Question: I have an issue related to python library "Matplotlib". Actually I am creating line graph and bar chart using this library and adding X-axis and Y-axis title using code
'''
yaxis = "Production"
xaxis = "year"
plt.ylabel(yaxis, fontsize=20)
plt.xlabel(xaxis, fontsize=20)![enter image description here][1]
'''
But at the same time I want to use language translation i18n also
for this I used
'''
from django.utils.translation import ugettext_lazy as _
yaxis = _("Production")
xaxis = _("year")
plt.ylabel(yaxis, fontsize=20)
plt.xlabel(xaxis, fontsize=20)
'''
So it is working fine but in graph inplace of translated term at Y and X-axis, Django objects are comming

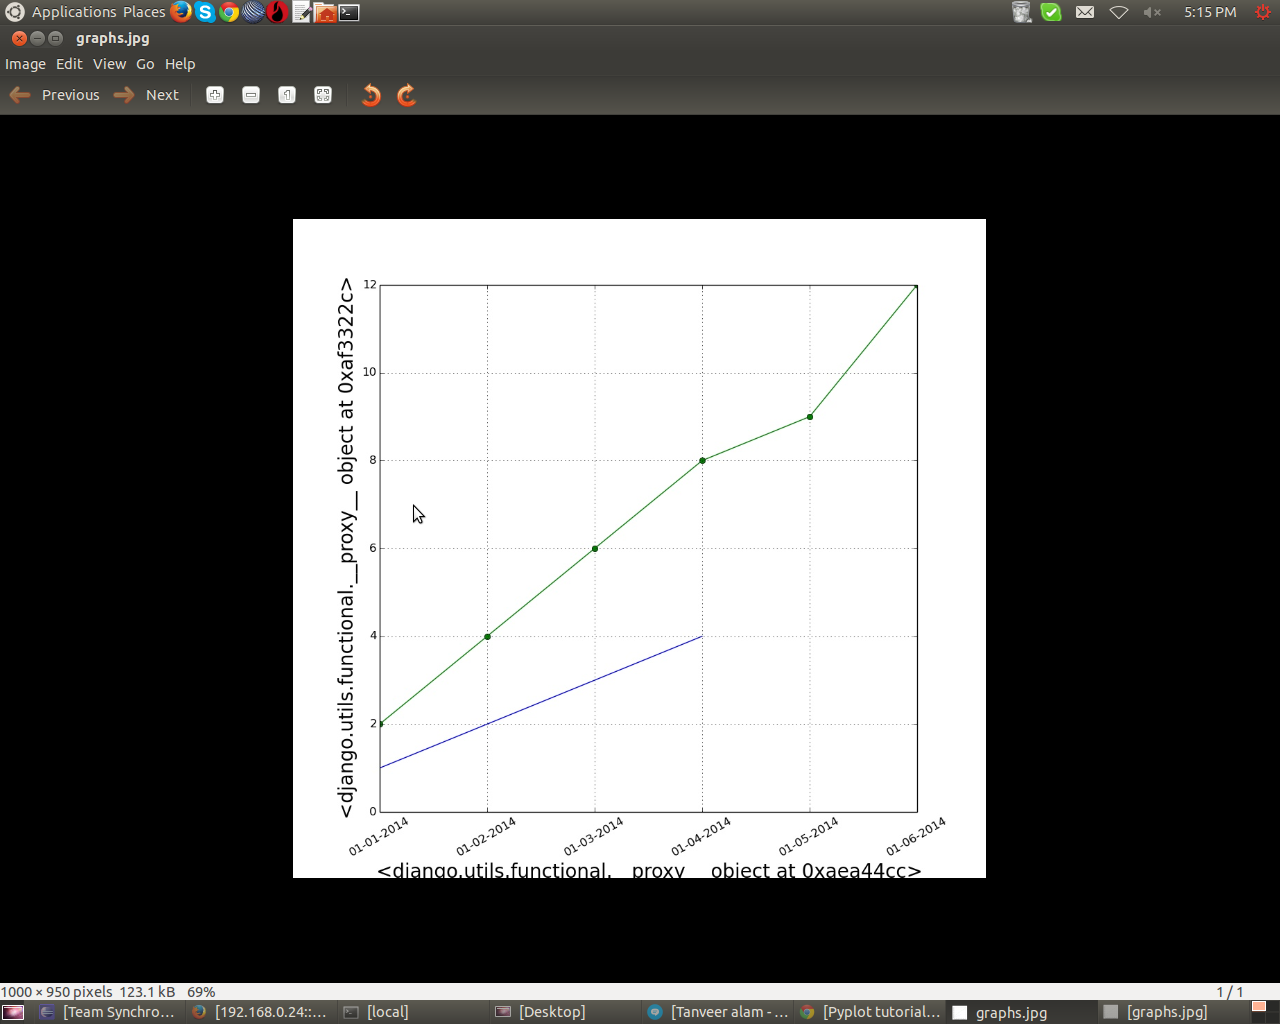
Answer: According to <URL>:
> Use the lazy versions of translation functions in
django.utils.translation (easily recognizable by the lazy suffix in
their names) to These functions store a lazy reference to the string - not the actual
translation. The translation itself will be done when the string is
used in a string context, such as in template rendering....
---
Replace the following line:
'''
from django.utils.translation import ugettext_lazy as _
'''
with <URL>:
'''
from django.utils.translation import ugettext as _
'''